Если в прошлой задаче сообщаемый ударной силой импульс не лежит в вертикальной плоскости, образованной точками $T$, $C$ и $P$, то сразу после удара вектор угловой скорости шара не будет перпендикулярен вектору скорости центра масс. Такой удар изображен на рисунке, линия удара пересекает поверхность шара (во второй раз) в точке $T’$ и бильярдный стол в точке $A$.
По какой траектории будет двигаться центр масс шара с момента начала движения до момента, когда закончится проскальзывание?
В каком направлении относительно прямой $PA$ шар будет двигаться, когда закончится проскальзывание? Считать, что какая бы большая вертикальная сила не действовала на шар, поверхность стола прогибаться не будет и область контакта шара со столом всегда будет точкой.
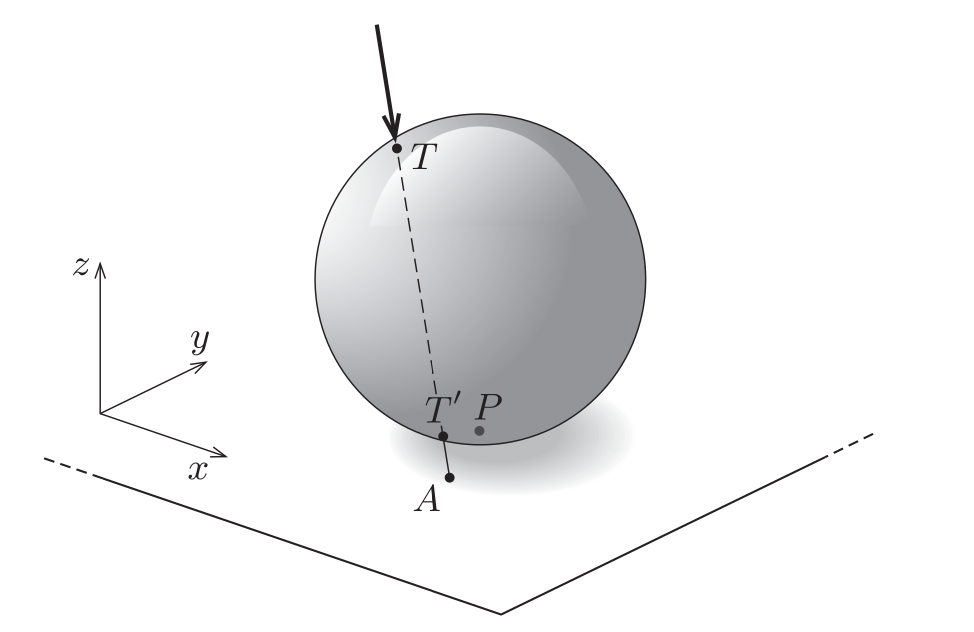
Ответ: Вначале по параболе, пока не прекратится проскальзывание, после чего продолжит своё движение по прямой.
Ответ: Параллельно $PA$
Темы:
T, ★★, Механика, Векторы, Момент импульса, Шар, 200 задач, Динамика твердого тела